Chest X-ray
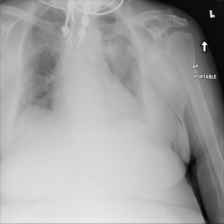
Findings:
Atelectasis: negative
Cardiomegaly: negative
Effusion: negative
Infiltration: negative
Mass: positive
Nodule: negative
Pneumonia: negative
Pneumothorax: negative
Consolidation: negative
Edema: negative
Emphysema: negative
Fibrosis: negative
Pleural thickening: negative
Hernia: negative